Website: home-depot
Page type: billing-address
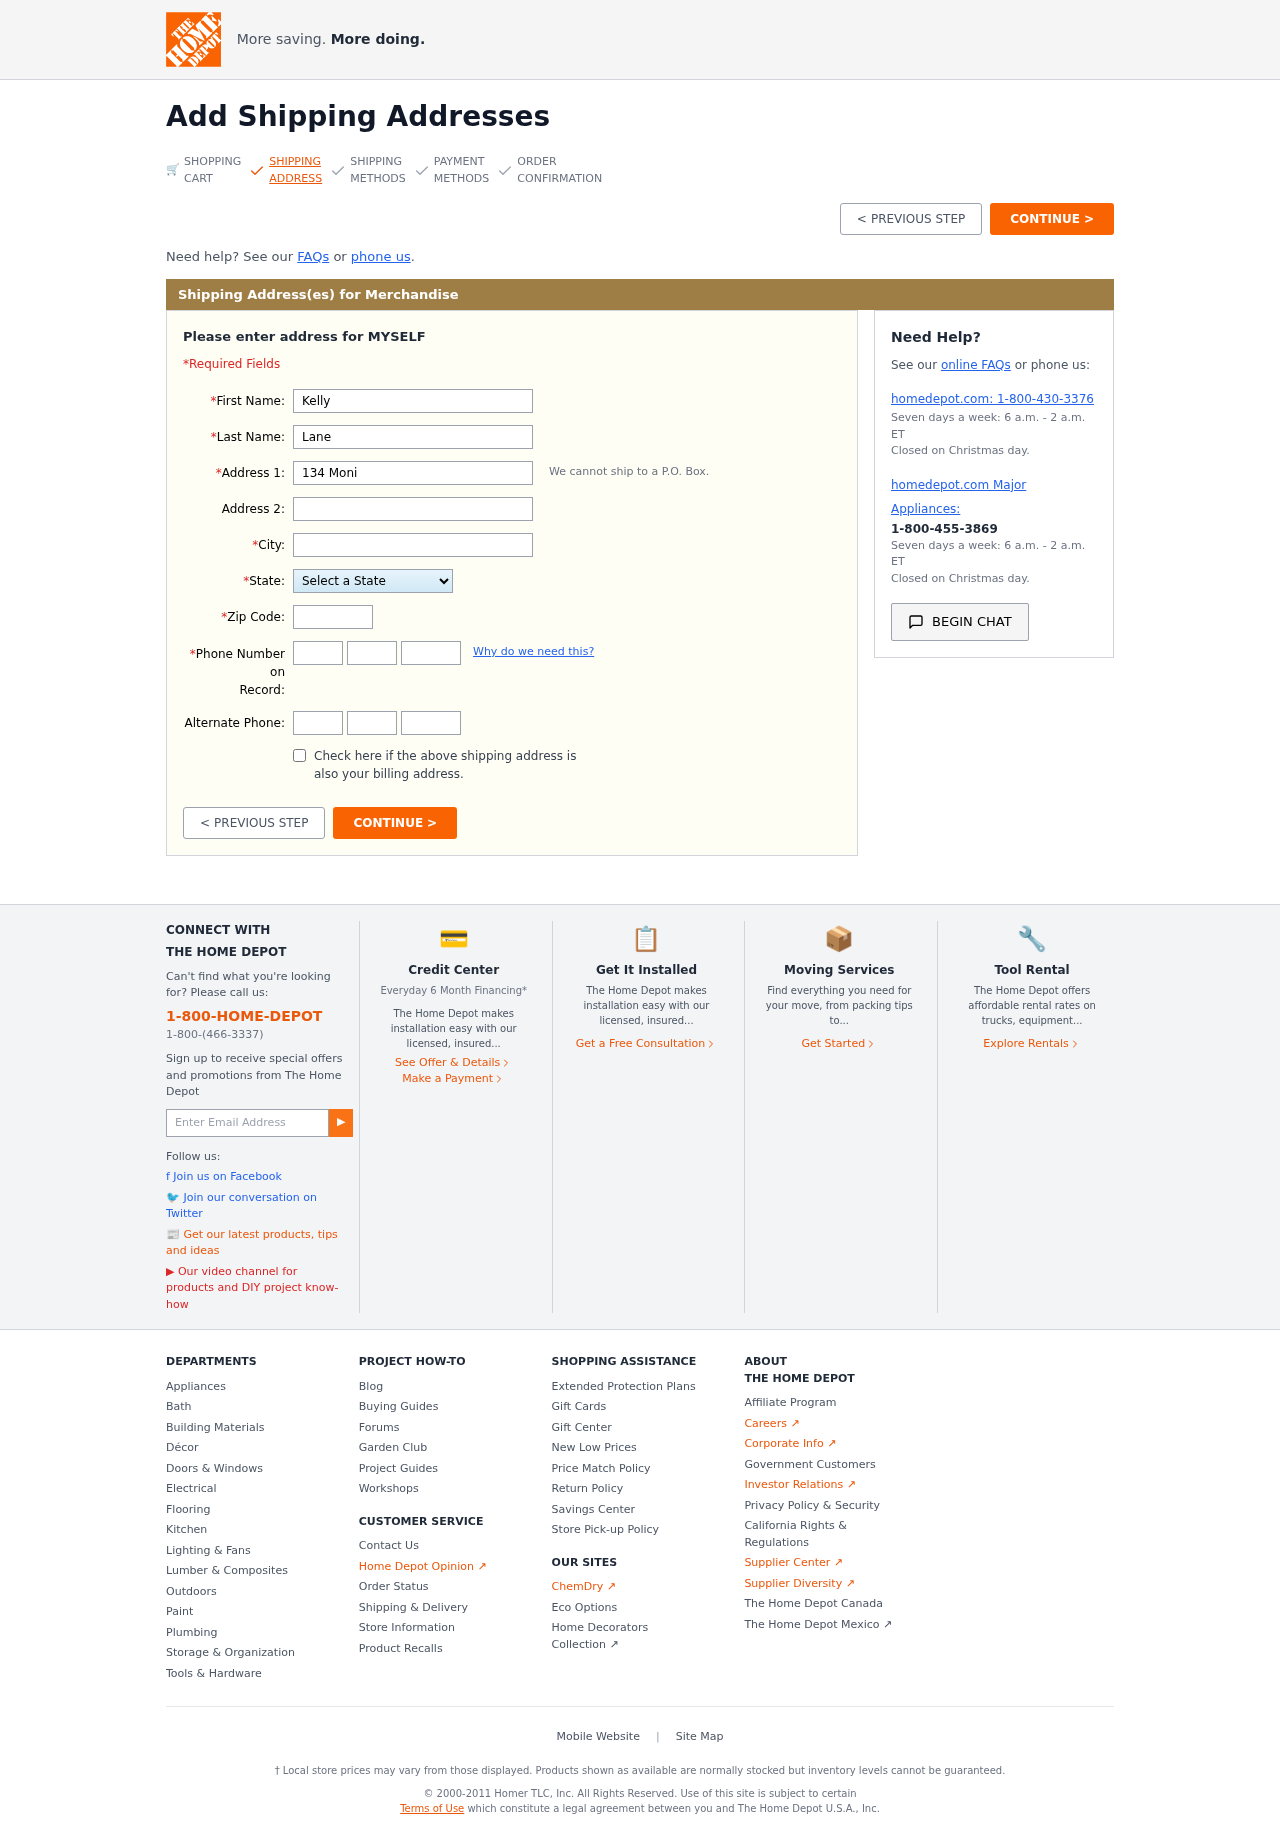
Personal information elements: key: PII_STATE
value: Alabama
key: PII_FIRSTNAME
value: Kelly
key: PII_LASTNAME
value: Lane
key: PII_STREET
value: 134 Monica Underpass Apt. 252
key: PII_CITY
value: New Randy
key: PII_POSTCODE
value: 45845
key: PII_PHONE_AREA
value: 501
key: PII_PHONE_PREFIX
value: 601
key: PII_PHONE_LINE
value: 2013
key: PII_PHONE_ALT_AREA
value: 392
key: PII_PHONE_ALT_PREFIX
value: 927
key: PII_PHONE_ALT_LINE
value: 7586